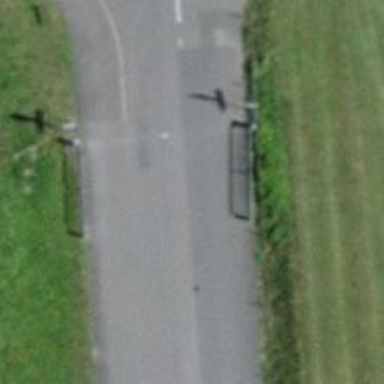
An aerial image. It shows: Gate.